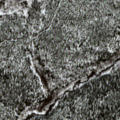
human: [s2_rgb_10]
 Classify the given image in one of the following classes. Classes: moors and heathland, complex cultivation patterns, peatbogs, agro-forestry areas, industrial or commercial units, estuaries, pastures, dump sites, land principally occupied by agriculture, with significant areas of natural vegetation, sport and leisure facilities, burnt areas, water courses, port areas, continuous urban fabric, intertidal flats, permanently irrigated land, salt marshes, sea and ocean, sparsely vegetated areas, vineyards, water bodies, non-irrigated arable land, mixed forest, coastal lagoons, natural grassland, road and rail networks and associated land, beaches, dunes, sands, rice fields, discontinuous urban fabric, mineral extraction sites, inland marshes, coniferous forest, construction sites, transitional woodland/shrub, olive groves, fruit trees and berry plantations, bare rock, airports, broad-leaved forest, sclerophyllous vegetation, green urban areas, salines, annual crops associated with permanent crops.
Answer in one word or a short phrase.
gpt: coniferous forest, peatbogs